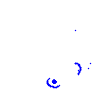
Particle: pion